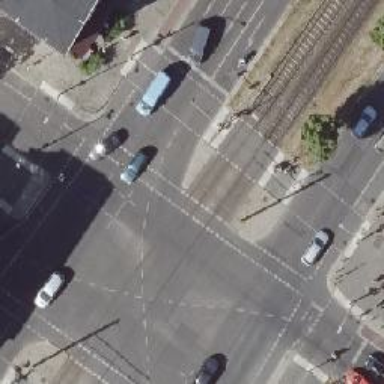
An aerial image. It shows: Tram level crossing on the railway.